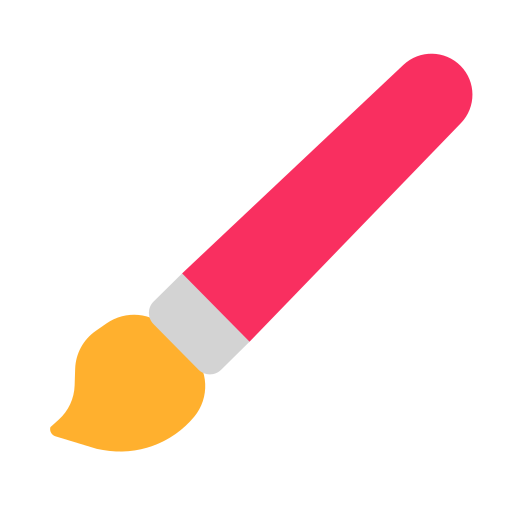
paintbrush flat